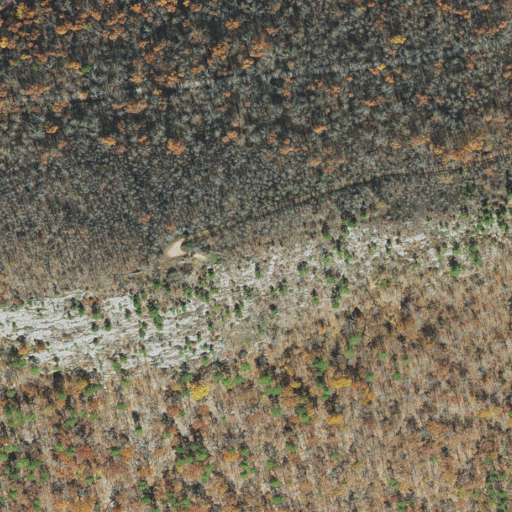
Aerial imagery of mountain in Arkansas named Crystal Mountain containing deciduous forest, pasture, and open development